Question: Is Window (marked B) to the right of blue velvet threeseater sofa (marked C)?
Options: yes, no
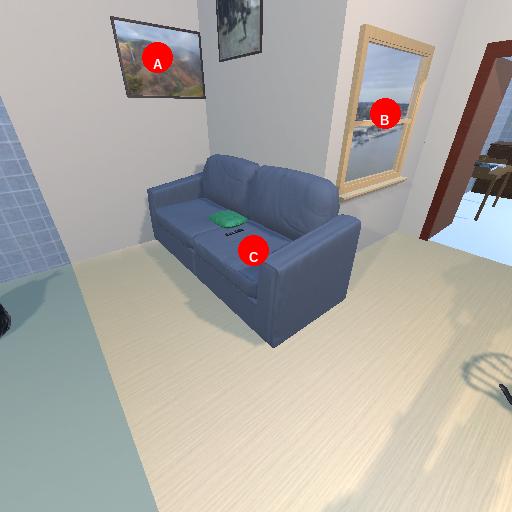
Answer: yes